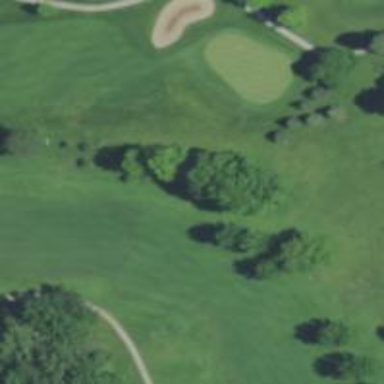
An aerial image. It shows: View of golf hole.